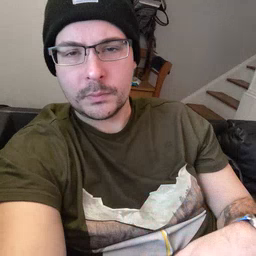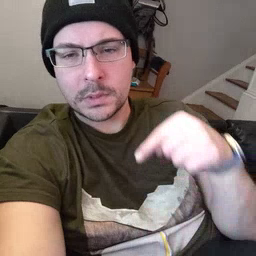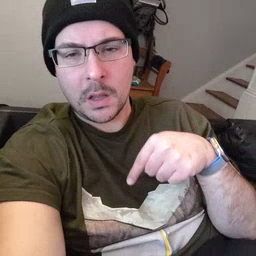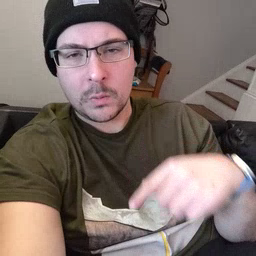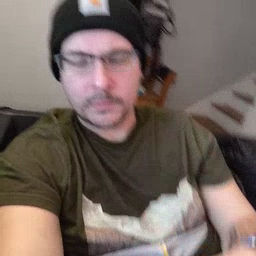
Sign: down